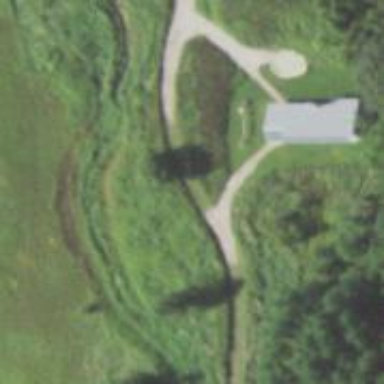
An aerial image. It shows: Path.